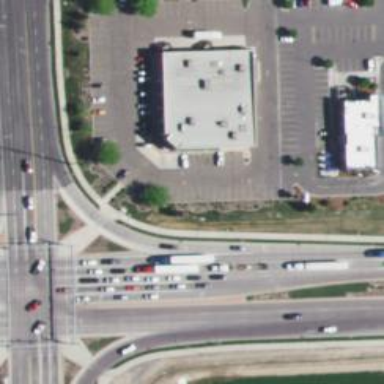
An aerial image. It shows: Trunk link highway.